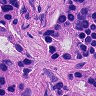
Metastatic tissue present: yes